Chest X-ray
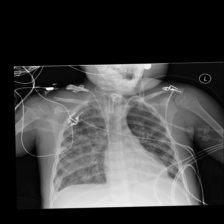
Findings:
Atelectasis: negative
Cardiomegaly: negative
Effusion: negative
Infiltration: positive
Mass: negative
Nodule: negative
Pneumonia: negative
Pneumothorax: negative
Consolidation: negative
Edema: negative
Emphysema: negative
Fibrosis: negative
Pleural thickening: negative
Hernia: negative